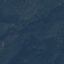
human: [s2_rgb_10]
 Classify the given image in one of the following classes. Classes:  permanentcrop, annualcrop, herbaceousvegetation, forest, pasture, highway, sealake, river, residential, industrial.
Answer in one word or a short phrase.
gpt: Forest